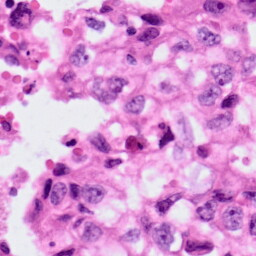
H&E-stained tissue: Lung